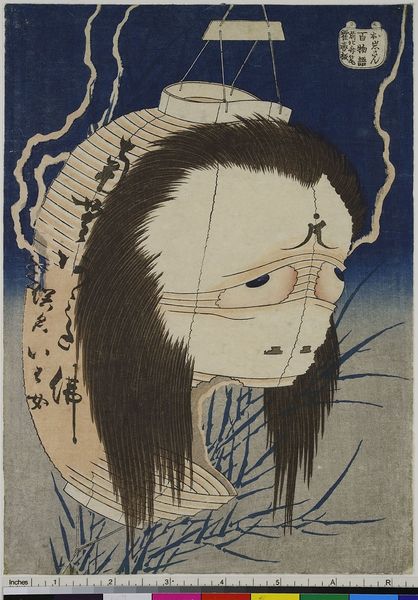
Titel: Oiwa-san, aus der Serie: 100 Erzählungen
Künstler: Katsushika Hokusai
Standort: Hamburg
Institution: Museum für Kunst und Gewerbe Hamburg
Schlagwörter: gott, kopf, haar, laterne, stirn, augen, gesicht, rauch, haare, holzschnitt, japan, schrift, japanisch, druckgraphik, druckgrafik, text, tote, asiatisch, leichnam, zeit, farbholzschnitt, legende, skala, sagen, lampion, edo, reproduktionen, druckerzeugnisse, entstellungen, phänomene, märchen, oiwa, shinigami